Field crop: maize
Growth stage: 1
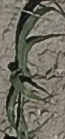
Species: sorghum